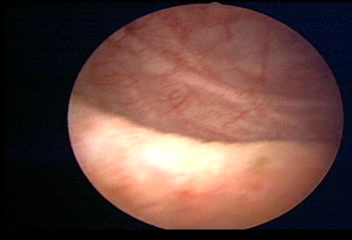
Modality: WLC
Class: Normal mucosa
Bladder cancer association: No